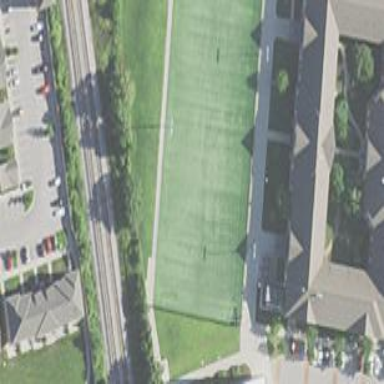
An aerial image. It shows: Soccer pitch for leisure land activities.